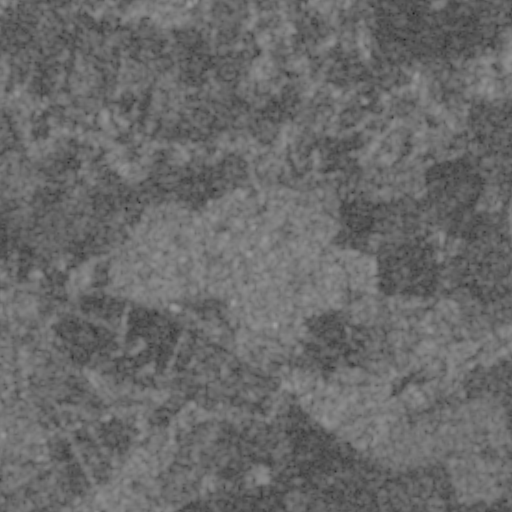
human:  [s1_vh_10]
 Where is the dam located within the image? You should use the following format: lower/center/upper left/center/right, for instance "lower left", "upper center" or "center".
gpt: The dam is located in the upper right of the image.
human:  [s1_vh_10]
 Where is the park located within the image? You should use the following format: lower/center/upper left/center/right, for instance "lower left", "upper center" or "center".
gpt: The park is located in the lower left of the image.
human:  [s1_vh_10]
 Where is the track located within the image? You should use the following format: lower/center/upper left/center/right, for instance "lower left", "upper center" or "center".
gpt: There is no track in the image.

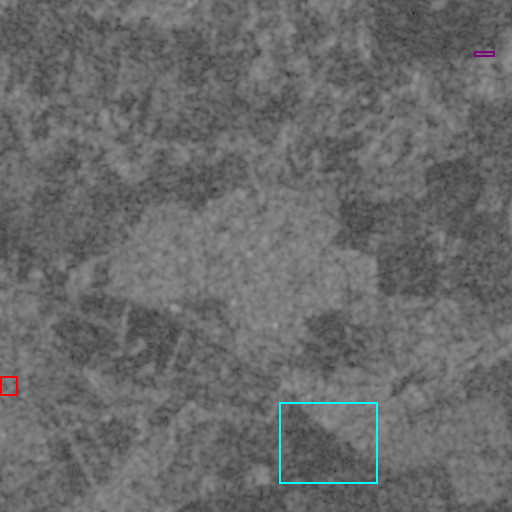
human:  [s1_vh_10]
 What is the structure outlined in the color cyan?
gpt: The structure outlined in cyan is a crop field.
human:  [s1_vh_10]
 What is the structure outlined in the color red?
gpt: The structure outlined in red is a park.
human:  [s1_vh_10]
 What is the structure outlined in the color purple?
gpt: The structure outlined in purple is a parking lot.
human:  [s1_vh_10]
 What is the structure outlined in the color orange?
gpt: There is no orange outline.